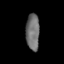
Tissue: skin
Cell type: Epithelial cells
Senescence score: 0.8282
Nuclear area (px): 484
Mean DAPI intensity: 110.781